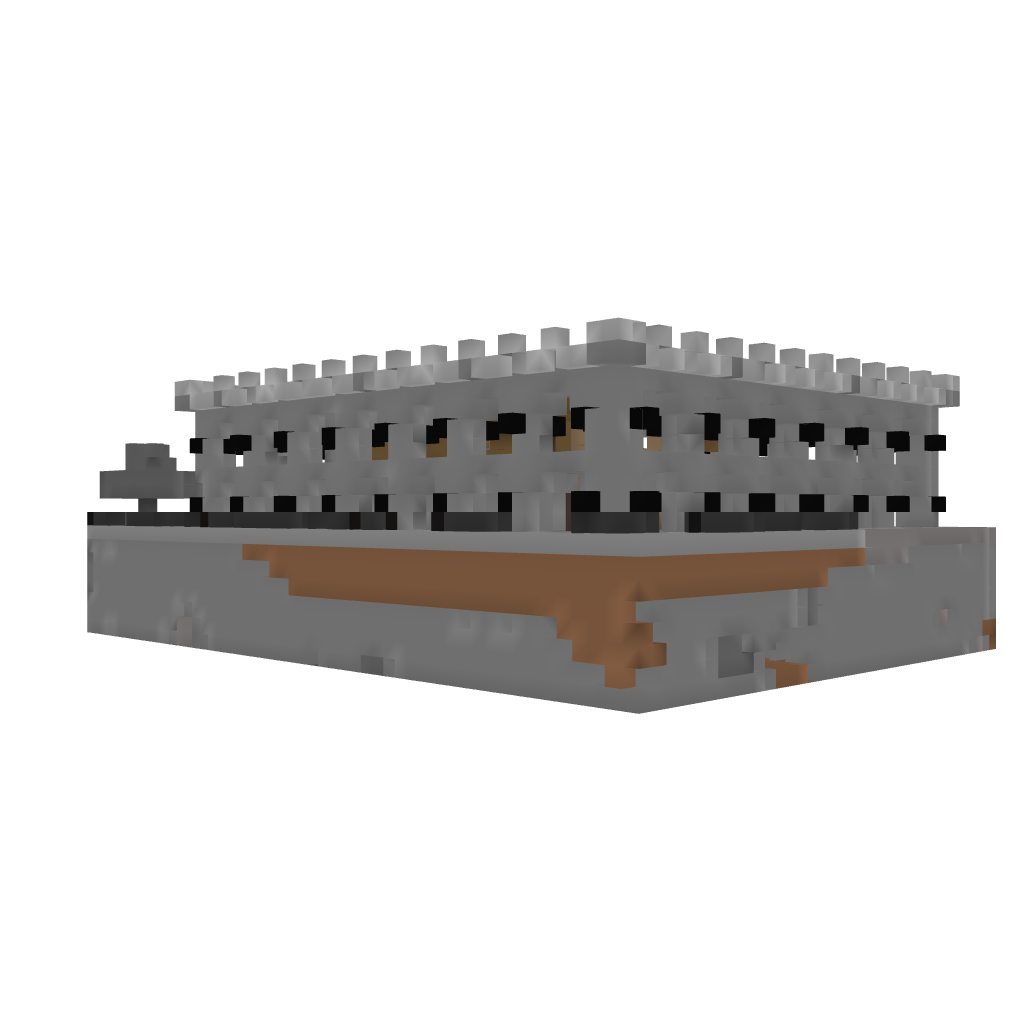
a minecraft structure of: Agility arena